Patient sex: M
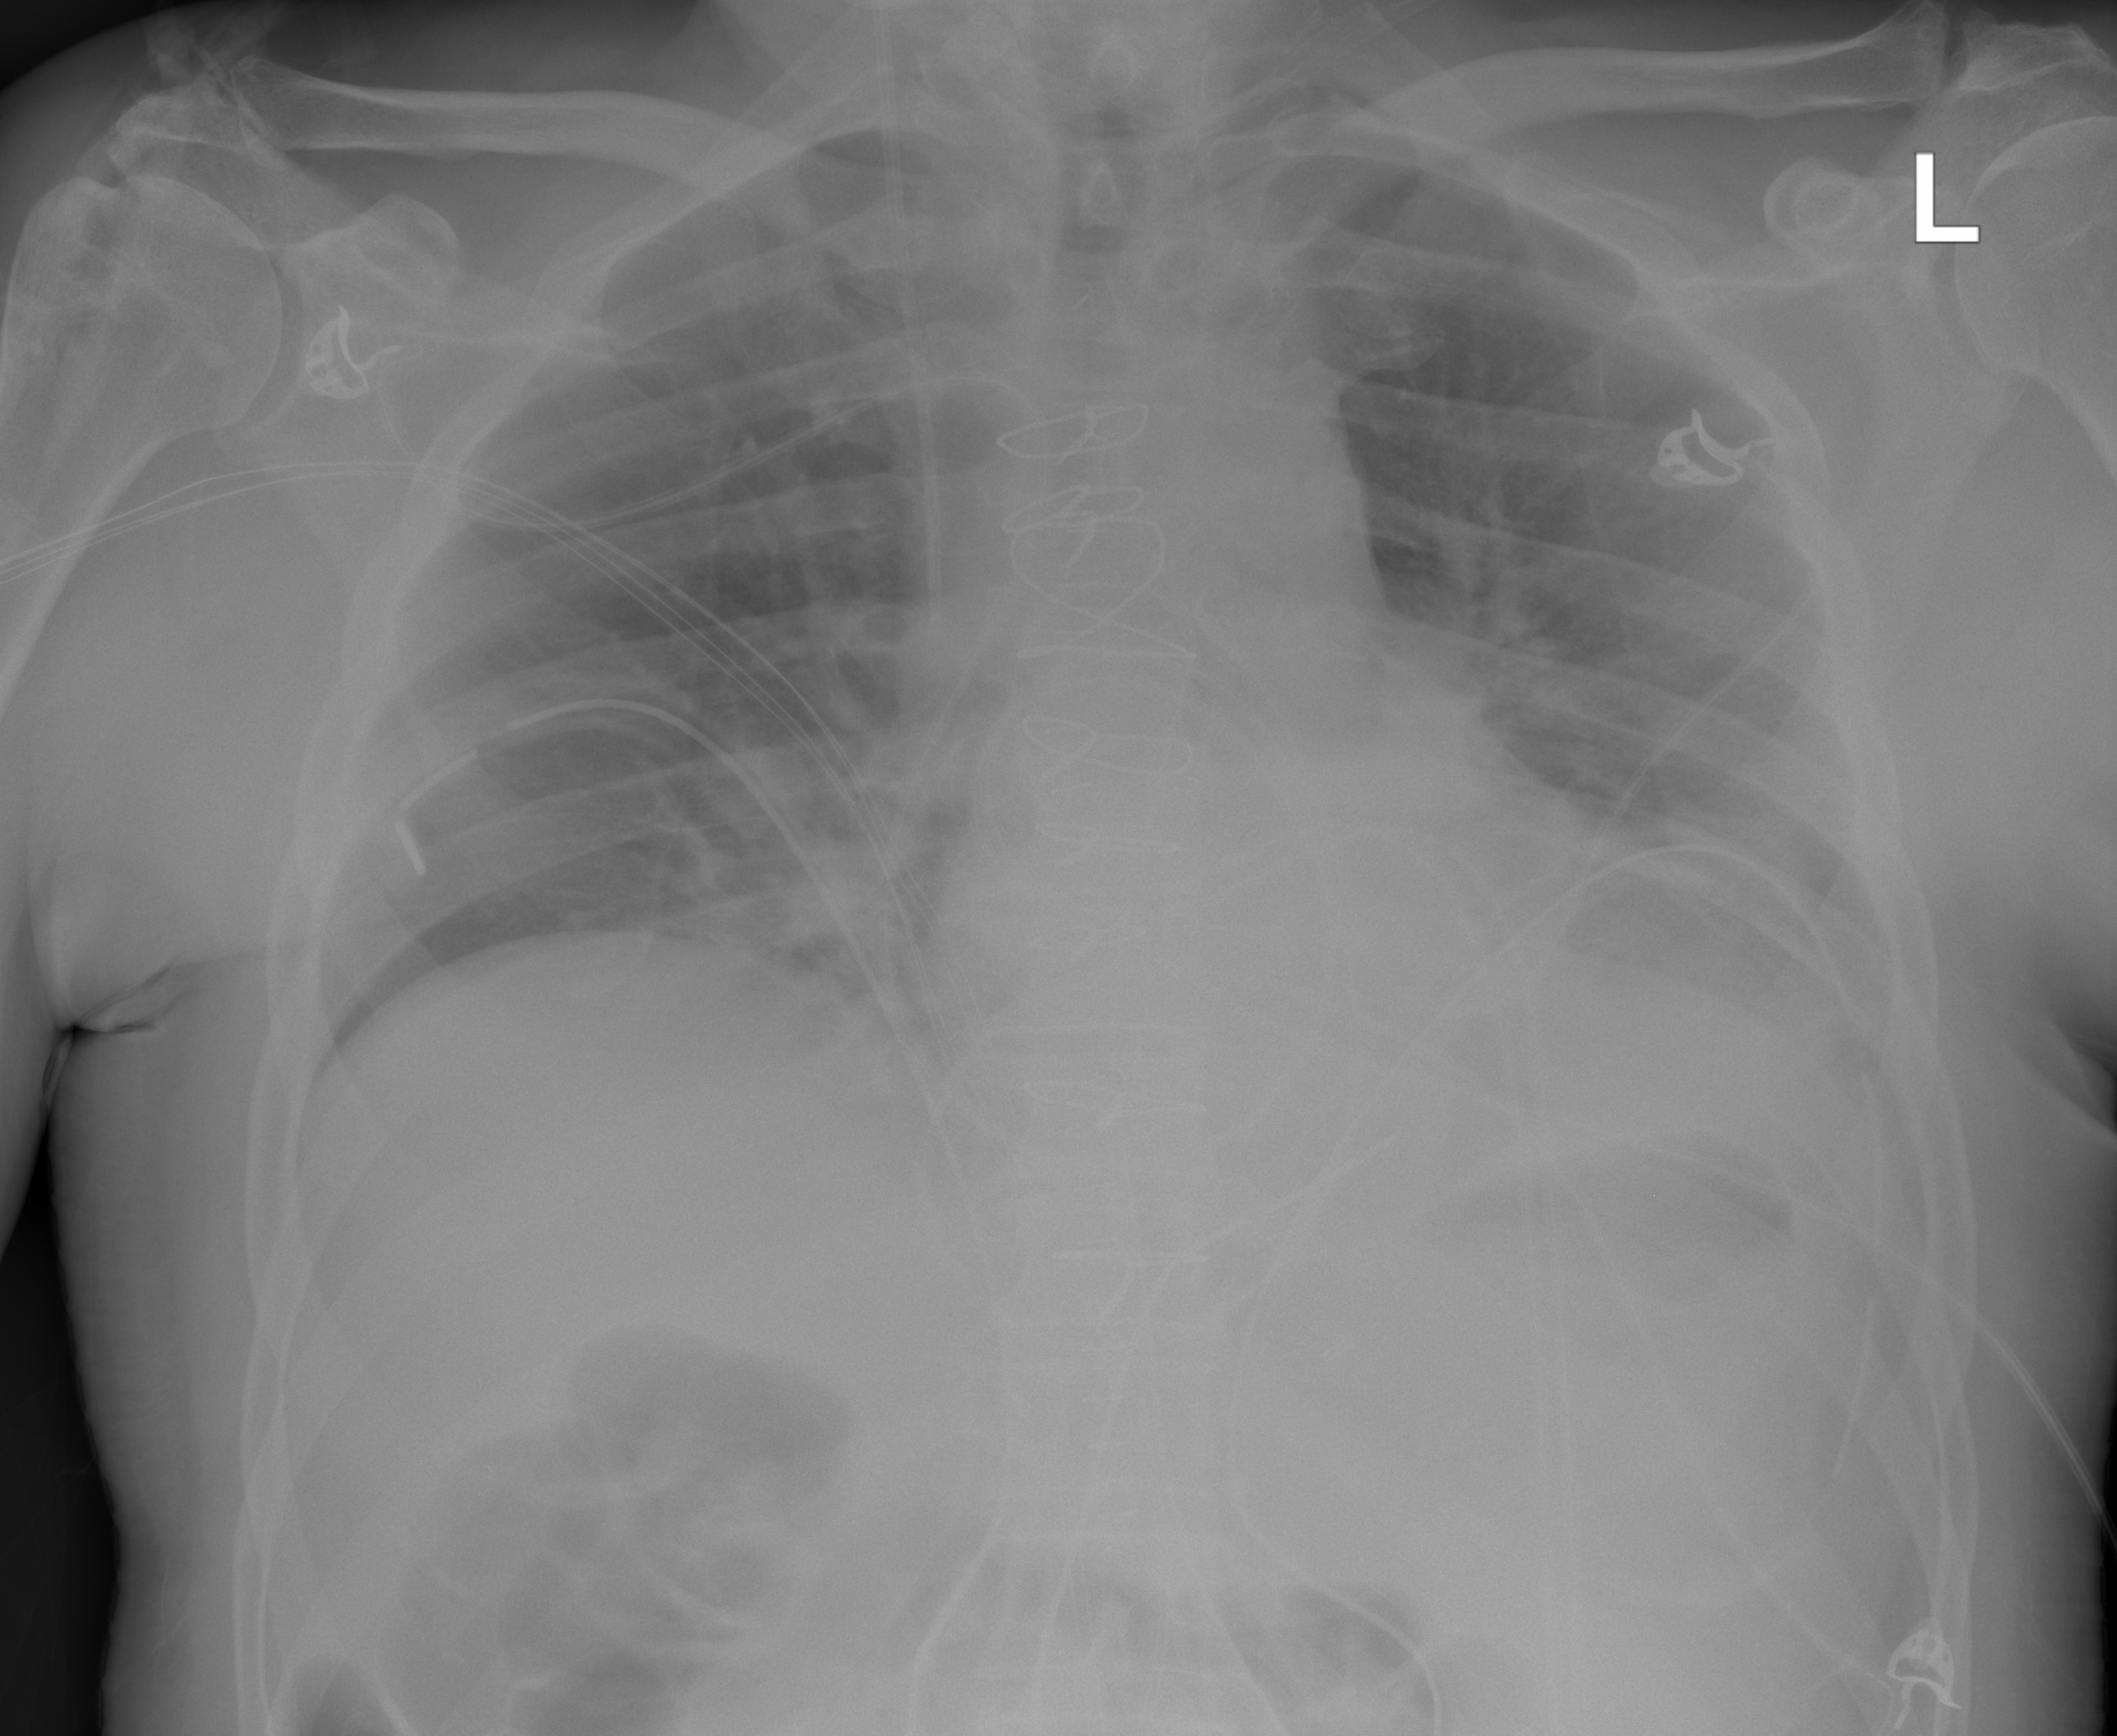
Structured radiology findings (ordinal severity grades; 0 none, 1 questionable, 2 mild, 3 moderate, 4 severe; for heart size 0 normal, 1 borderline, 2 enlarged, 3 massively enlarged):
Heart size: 0
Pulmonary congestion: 2
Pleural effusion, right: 0
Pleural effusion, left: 2
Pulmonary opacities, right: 0
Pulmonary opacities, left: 0
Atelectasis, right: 2
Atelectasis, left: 2